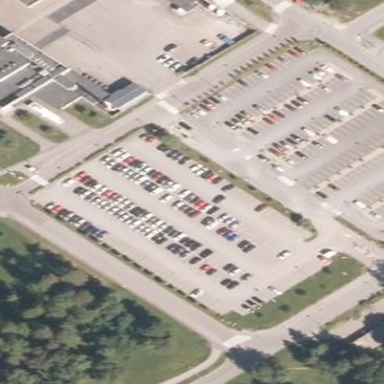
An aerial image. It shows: Parking space is available.